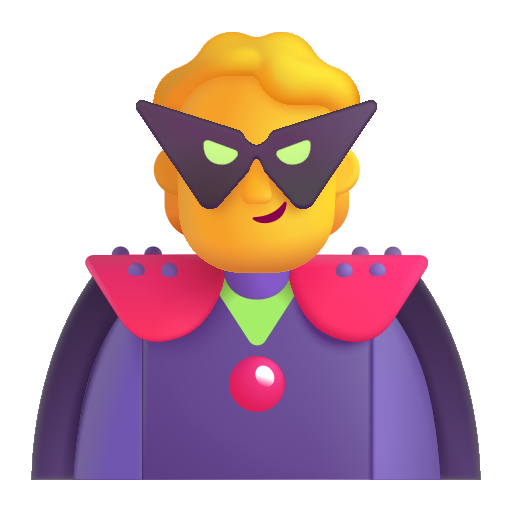
person supervillain color default